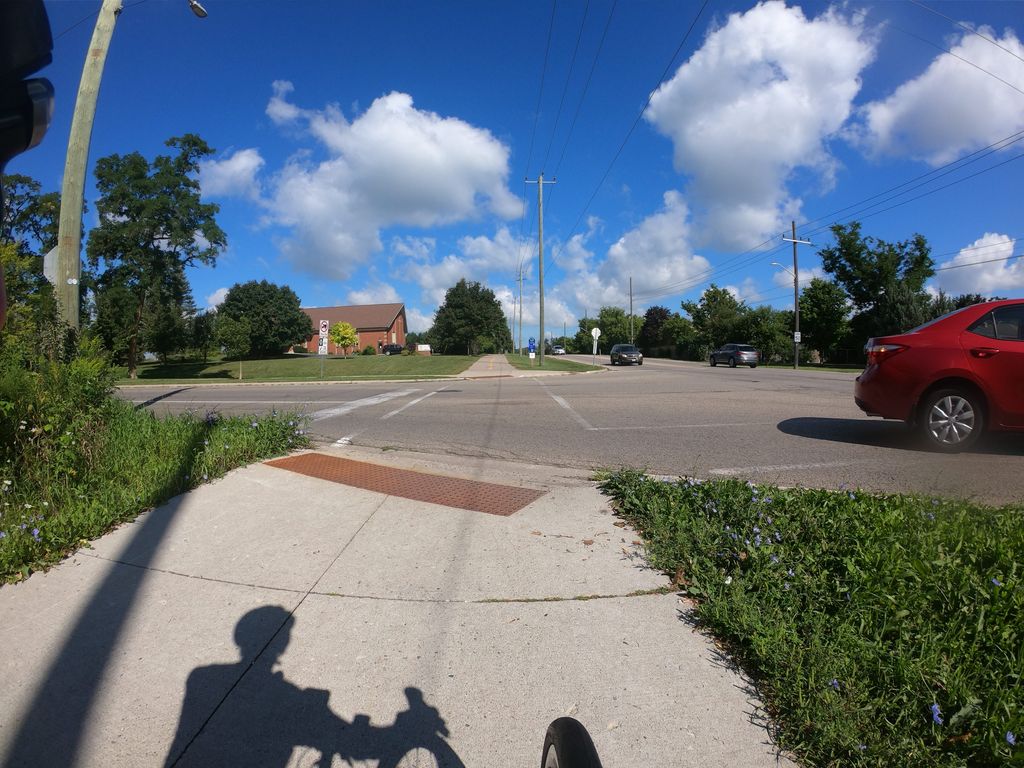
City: kitchener-waterloo